Question: Under new pricing scheme of Google App Engine, I get a surprise pricing table as shown below.

The culprit is, I get a huge increased in "Datastore Read Operations", just within a few hours, although there are only less than 50 calls to my <URL>
DownloadServlet will just read blob (Usually less than 1 MB) from database, and return it to user. Is there anything I can do to optimize my code, so that I will not hit the free quota limit so fast.
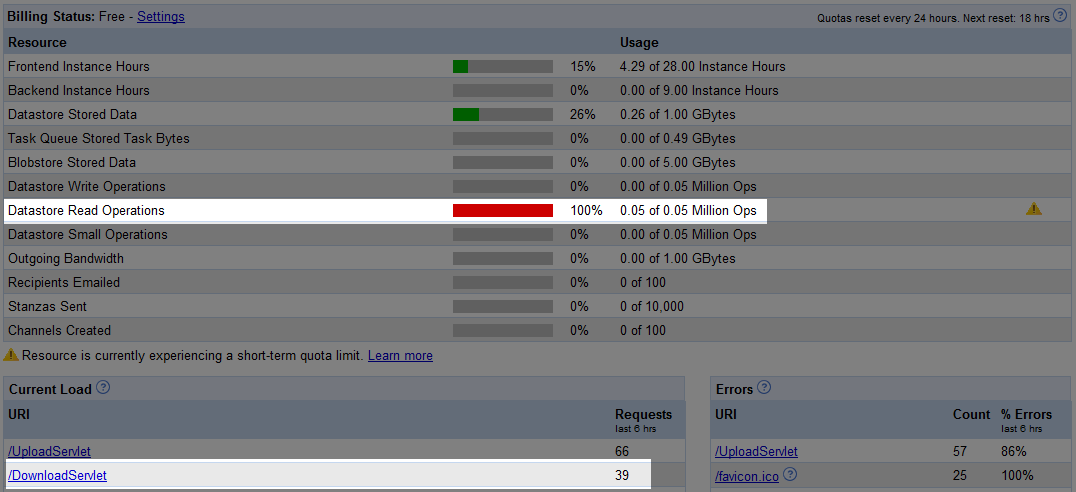
Answer: You're doing a lot of reads because you've broken your files up into 1MB chunks in the datastore. As a result, you have to do one read per chunk, and because you're not using key names or IDs, you're also doing a query for each, further depleting your quota.
Store your data in the blobstore instead.